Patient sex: M
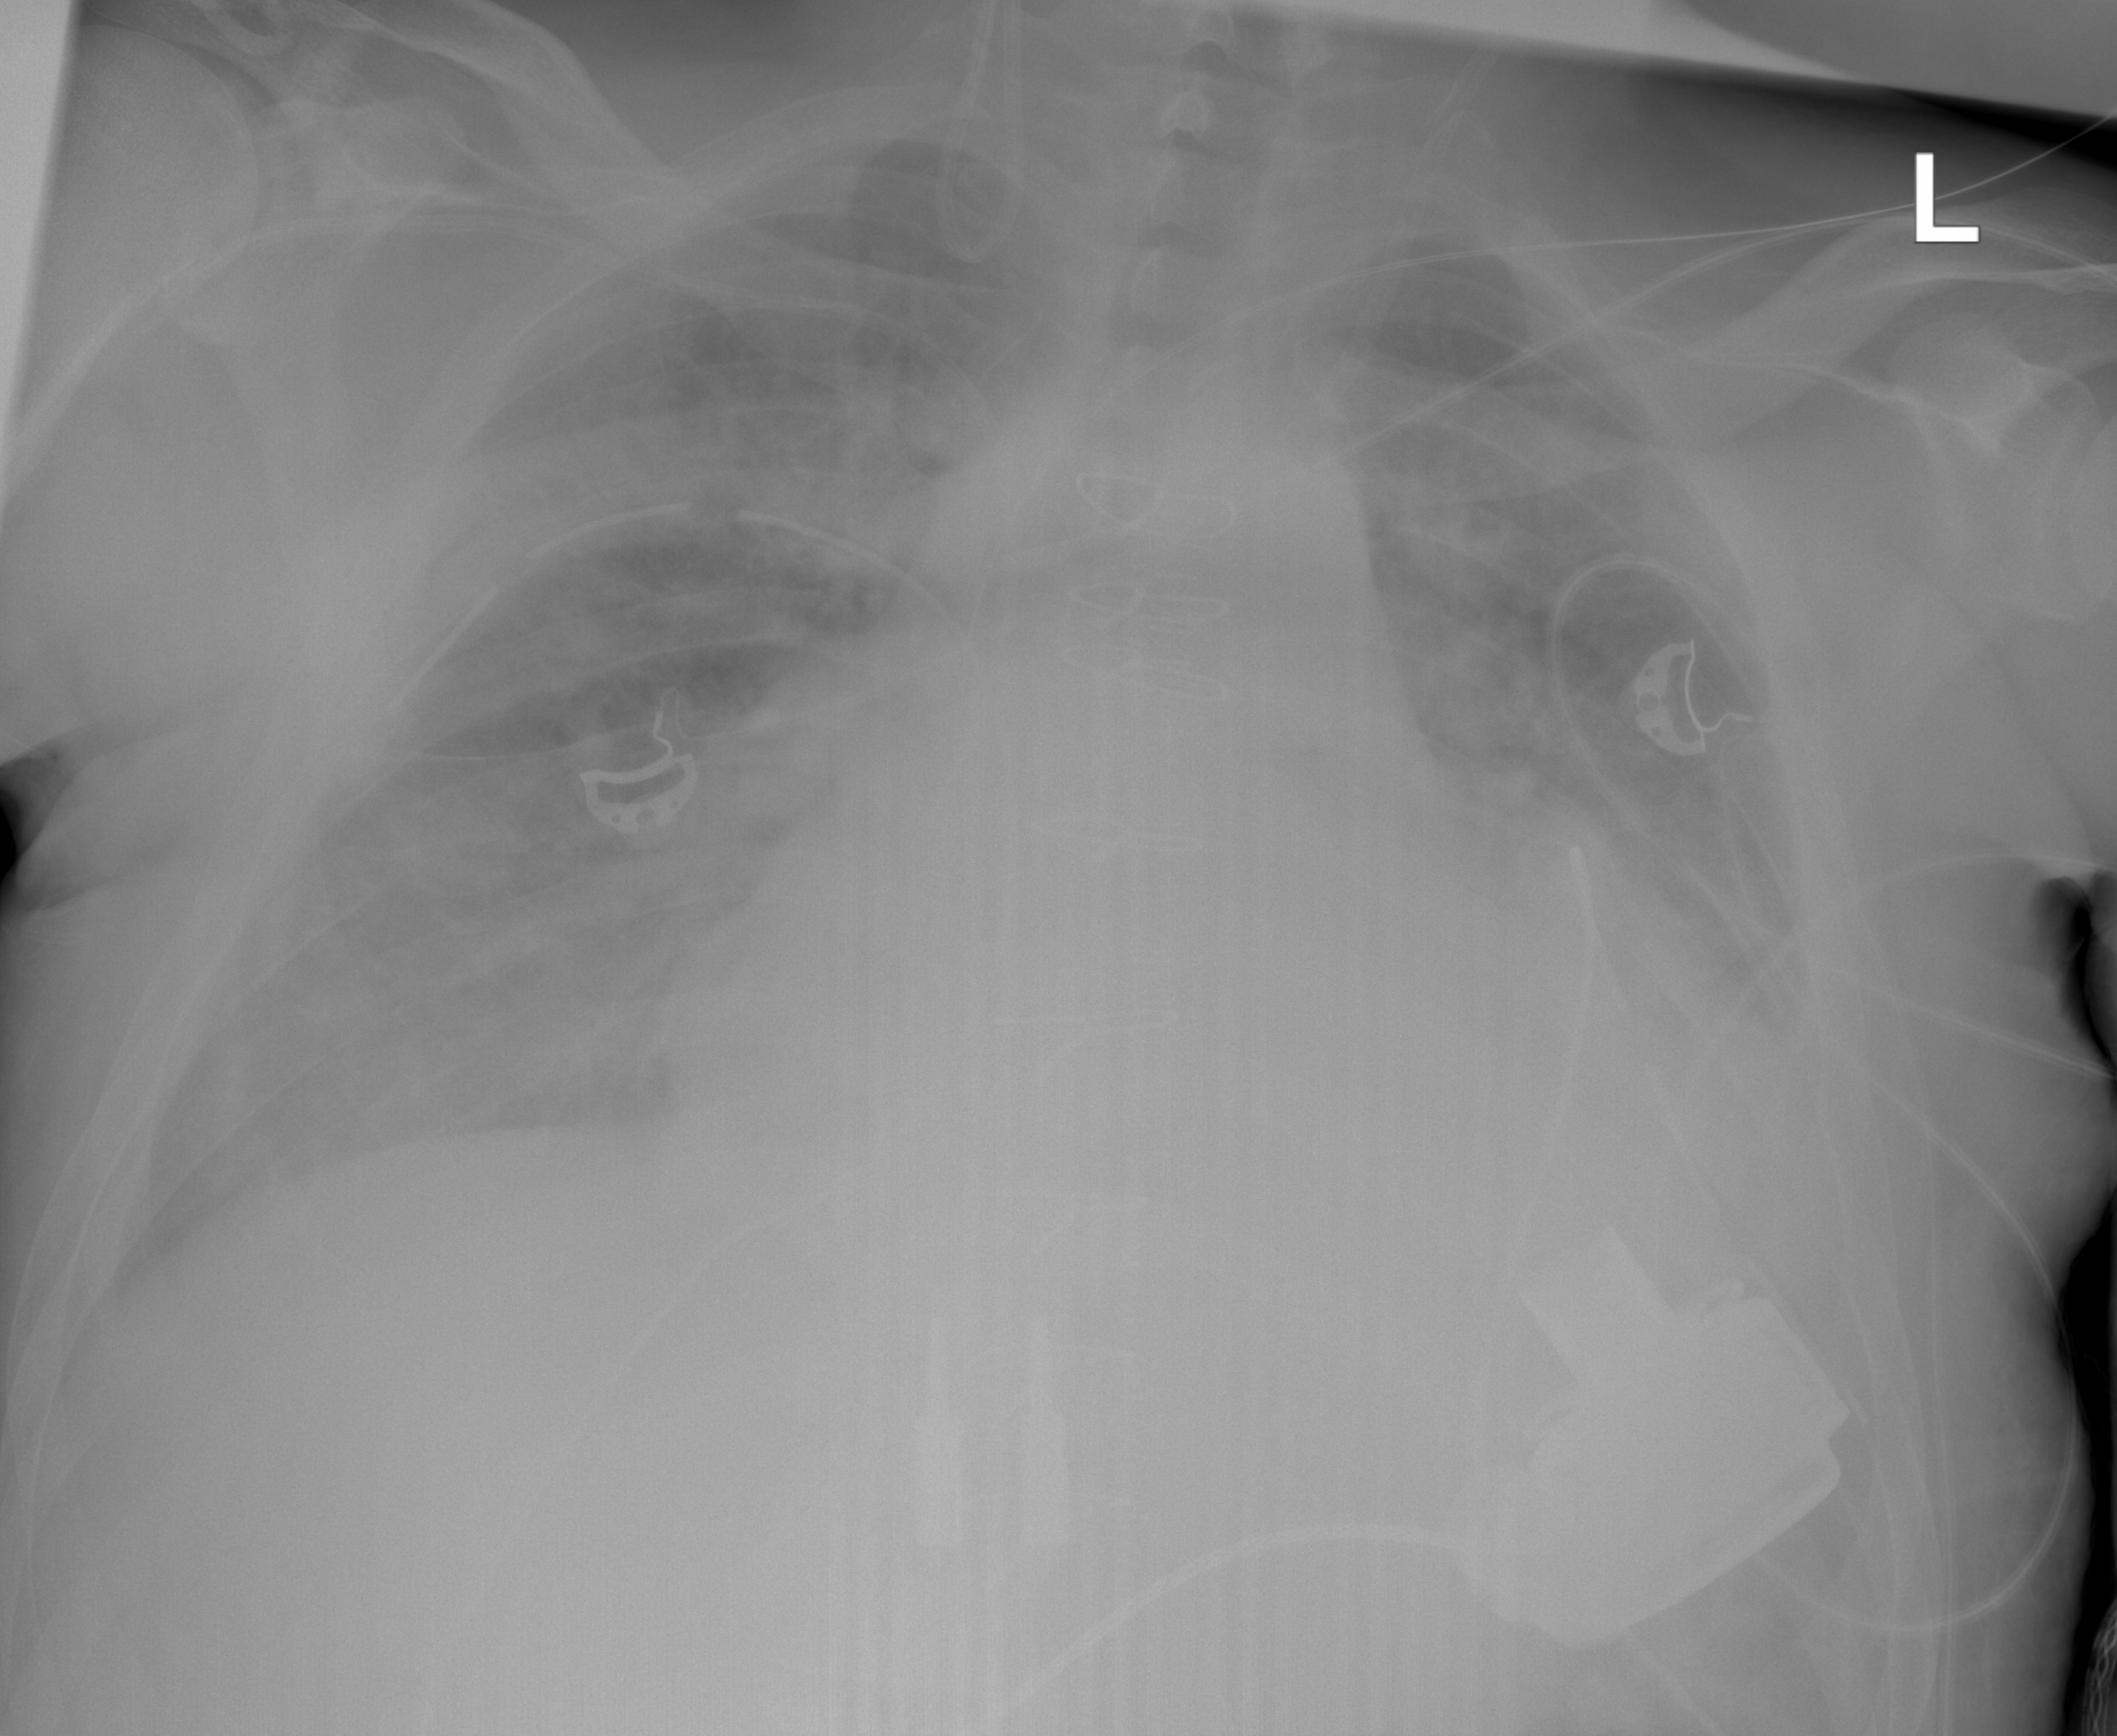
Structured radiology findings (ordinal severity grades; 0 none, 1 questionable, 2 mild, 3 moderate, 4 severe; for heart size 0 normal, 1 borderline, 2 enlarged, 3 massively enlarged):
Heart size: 2
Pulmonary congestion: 4
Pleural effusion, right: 3
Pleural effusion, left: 3
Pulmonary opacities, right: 3
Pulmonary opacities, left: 3
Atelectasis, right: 2
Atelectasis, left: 2